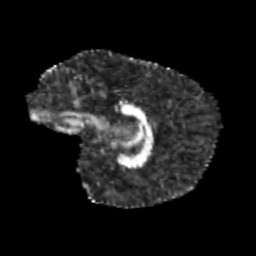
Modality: FA
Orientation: sagittal
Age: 9
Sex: female
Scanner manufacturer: siemens
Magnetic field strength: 3 T
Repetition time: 3.8 s
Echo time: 0.07 s